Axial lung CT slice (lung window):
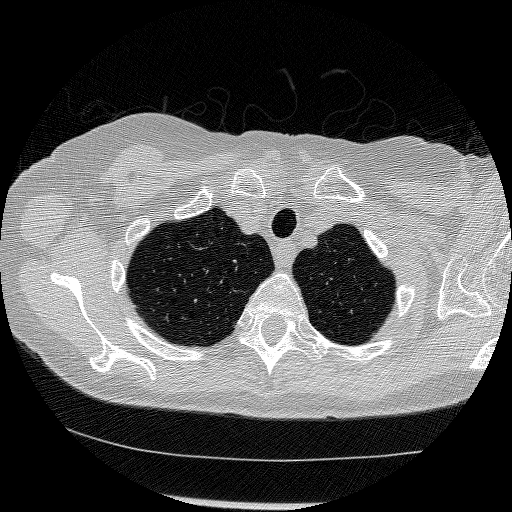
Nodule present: no